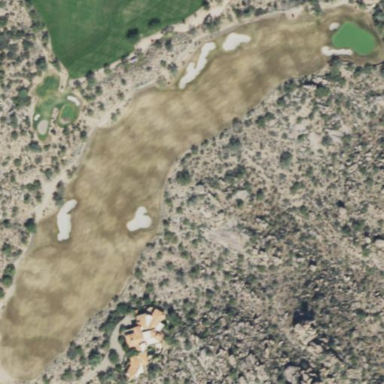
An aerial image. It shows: Rough grassy area used for golf.